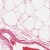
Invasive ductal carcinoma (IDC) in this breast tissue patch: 0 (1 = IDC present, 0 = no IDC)